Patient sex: M
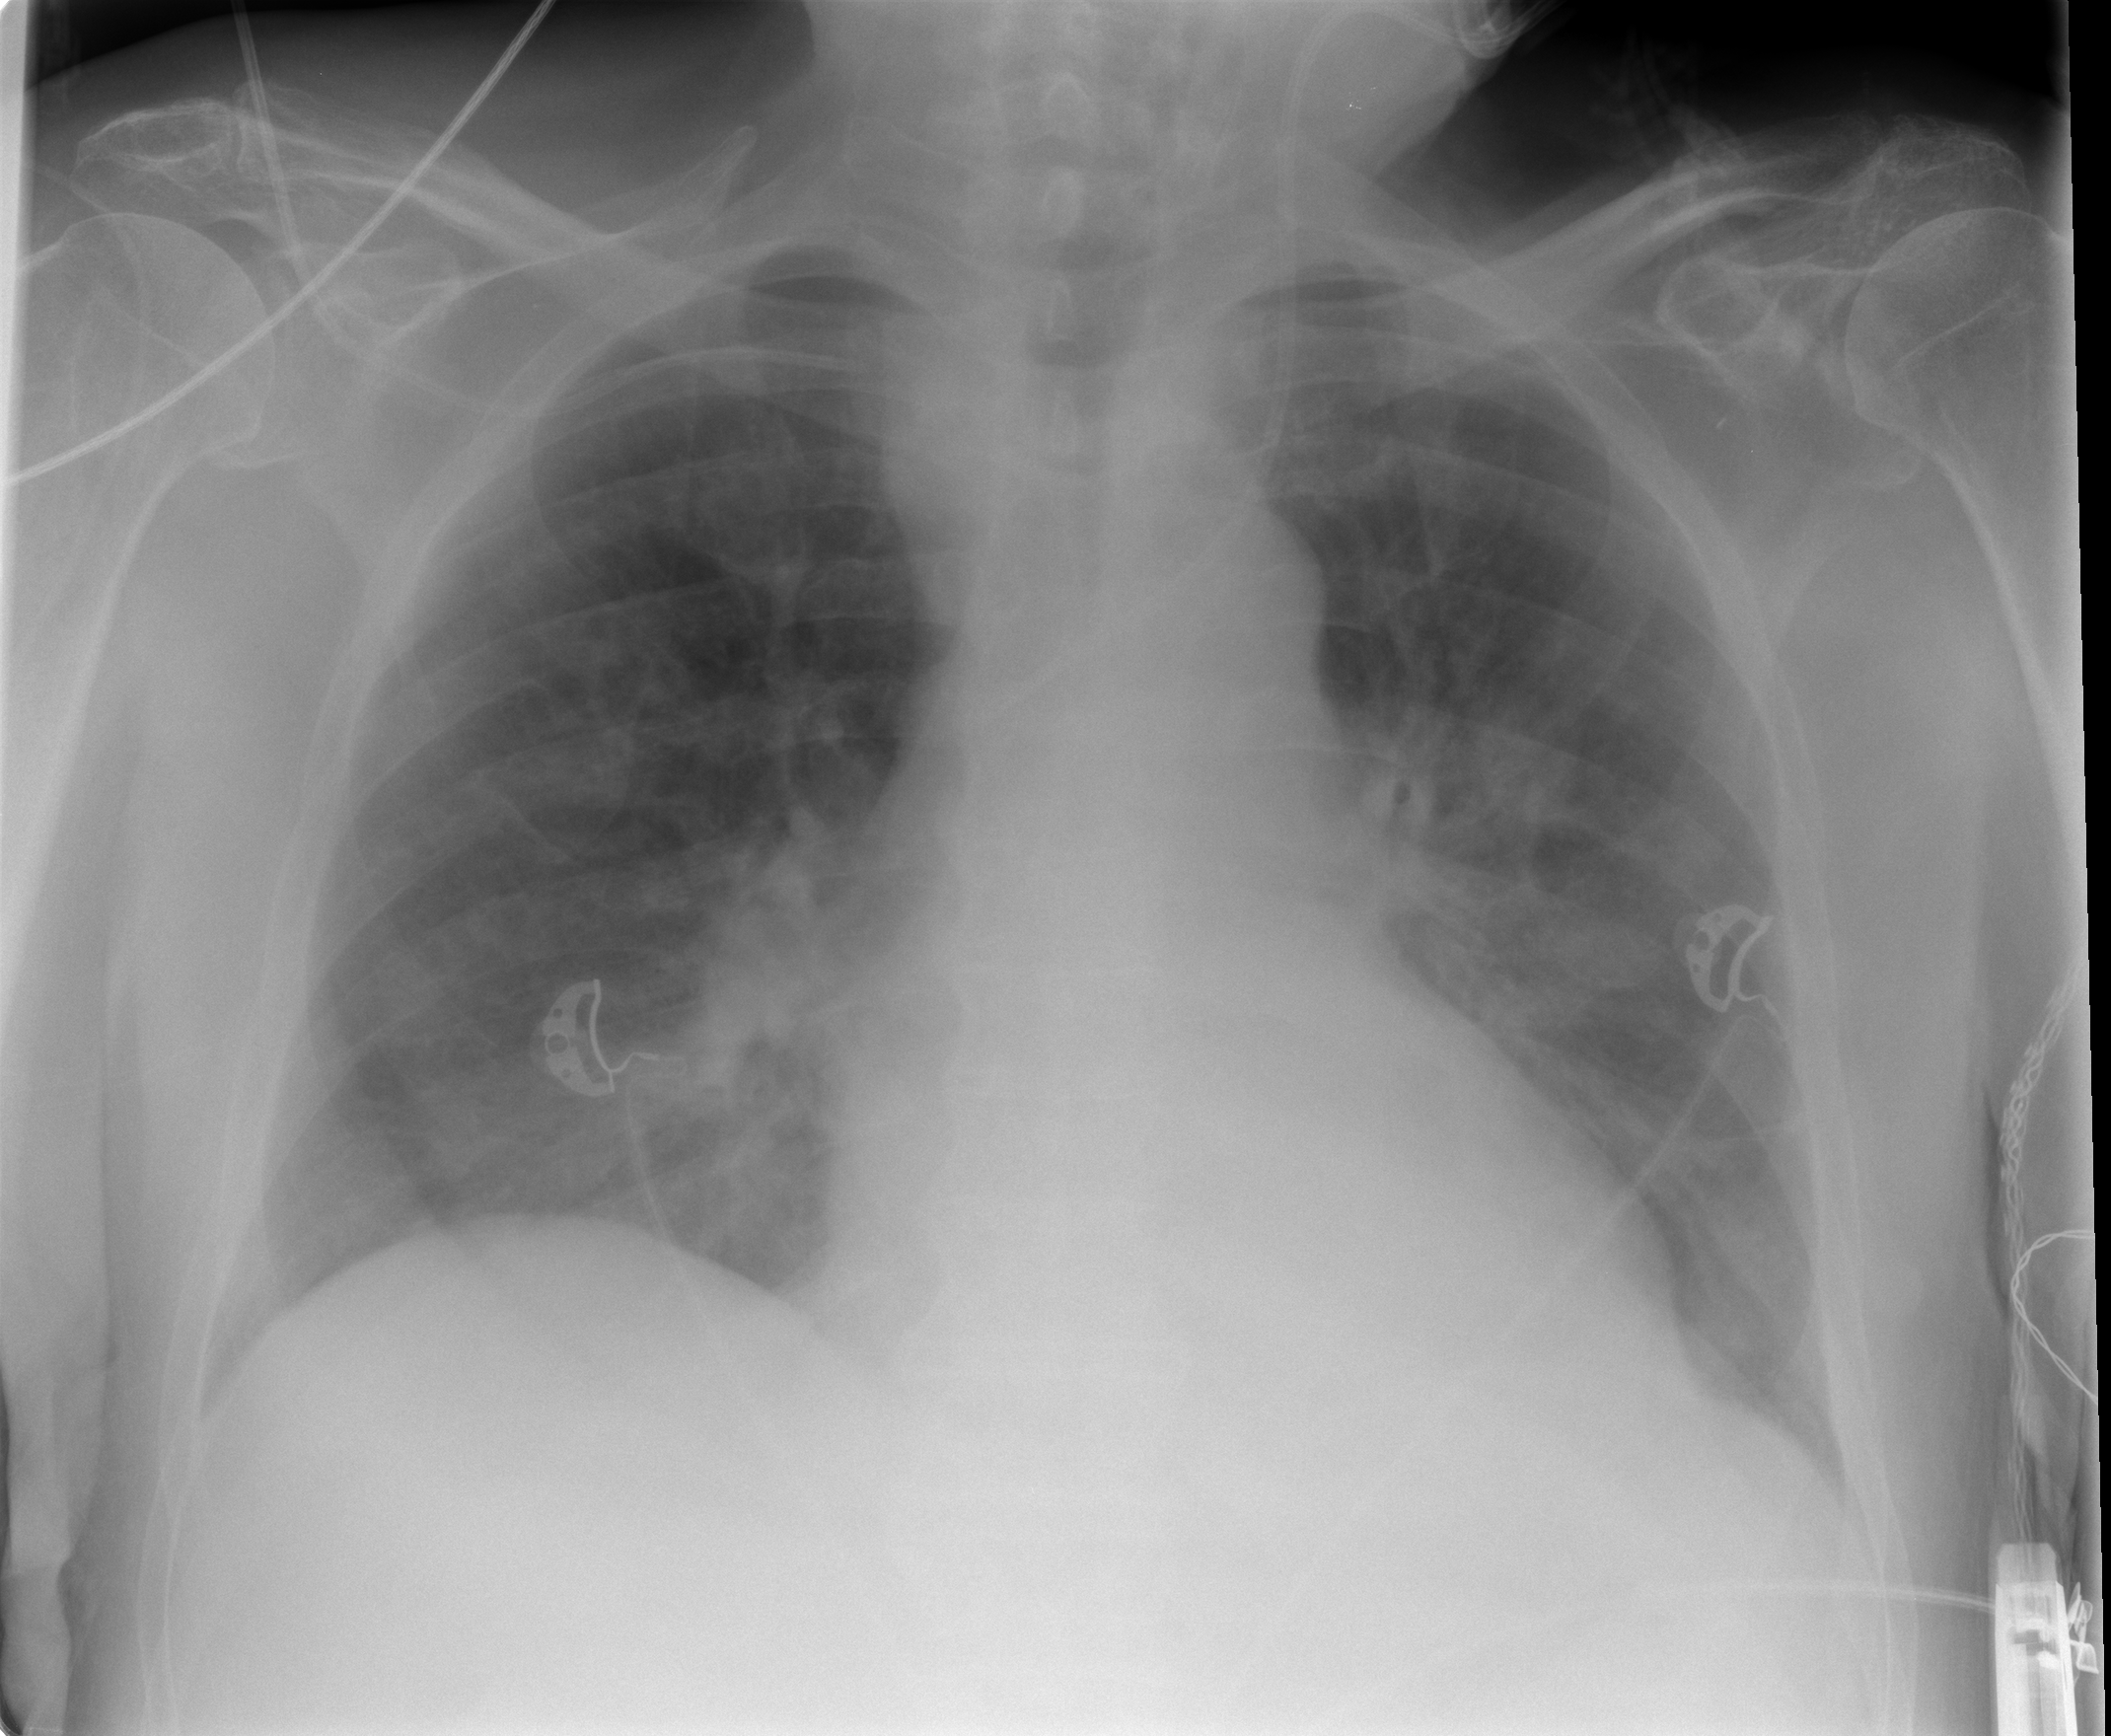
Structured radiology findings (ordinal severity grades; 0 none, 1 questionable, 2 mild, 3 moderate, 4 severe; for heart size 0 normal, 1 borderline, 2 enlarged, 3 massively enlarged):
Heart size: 0
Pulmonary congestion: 0
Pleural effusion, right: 0
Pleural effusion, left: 2
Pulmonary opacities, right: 1
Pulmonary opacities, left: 2
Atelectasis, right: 0
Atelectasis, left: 2